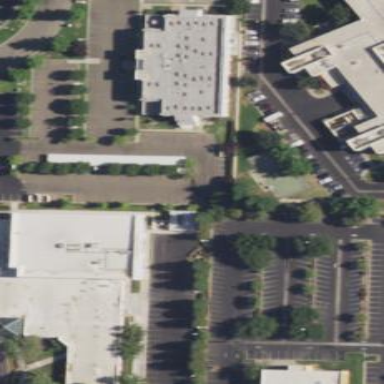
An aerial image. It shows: Commercial area.